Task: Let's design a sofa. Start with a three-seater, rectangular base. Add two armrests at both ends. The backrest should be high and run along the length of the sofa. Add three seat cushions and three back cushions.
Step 75:
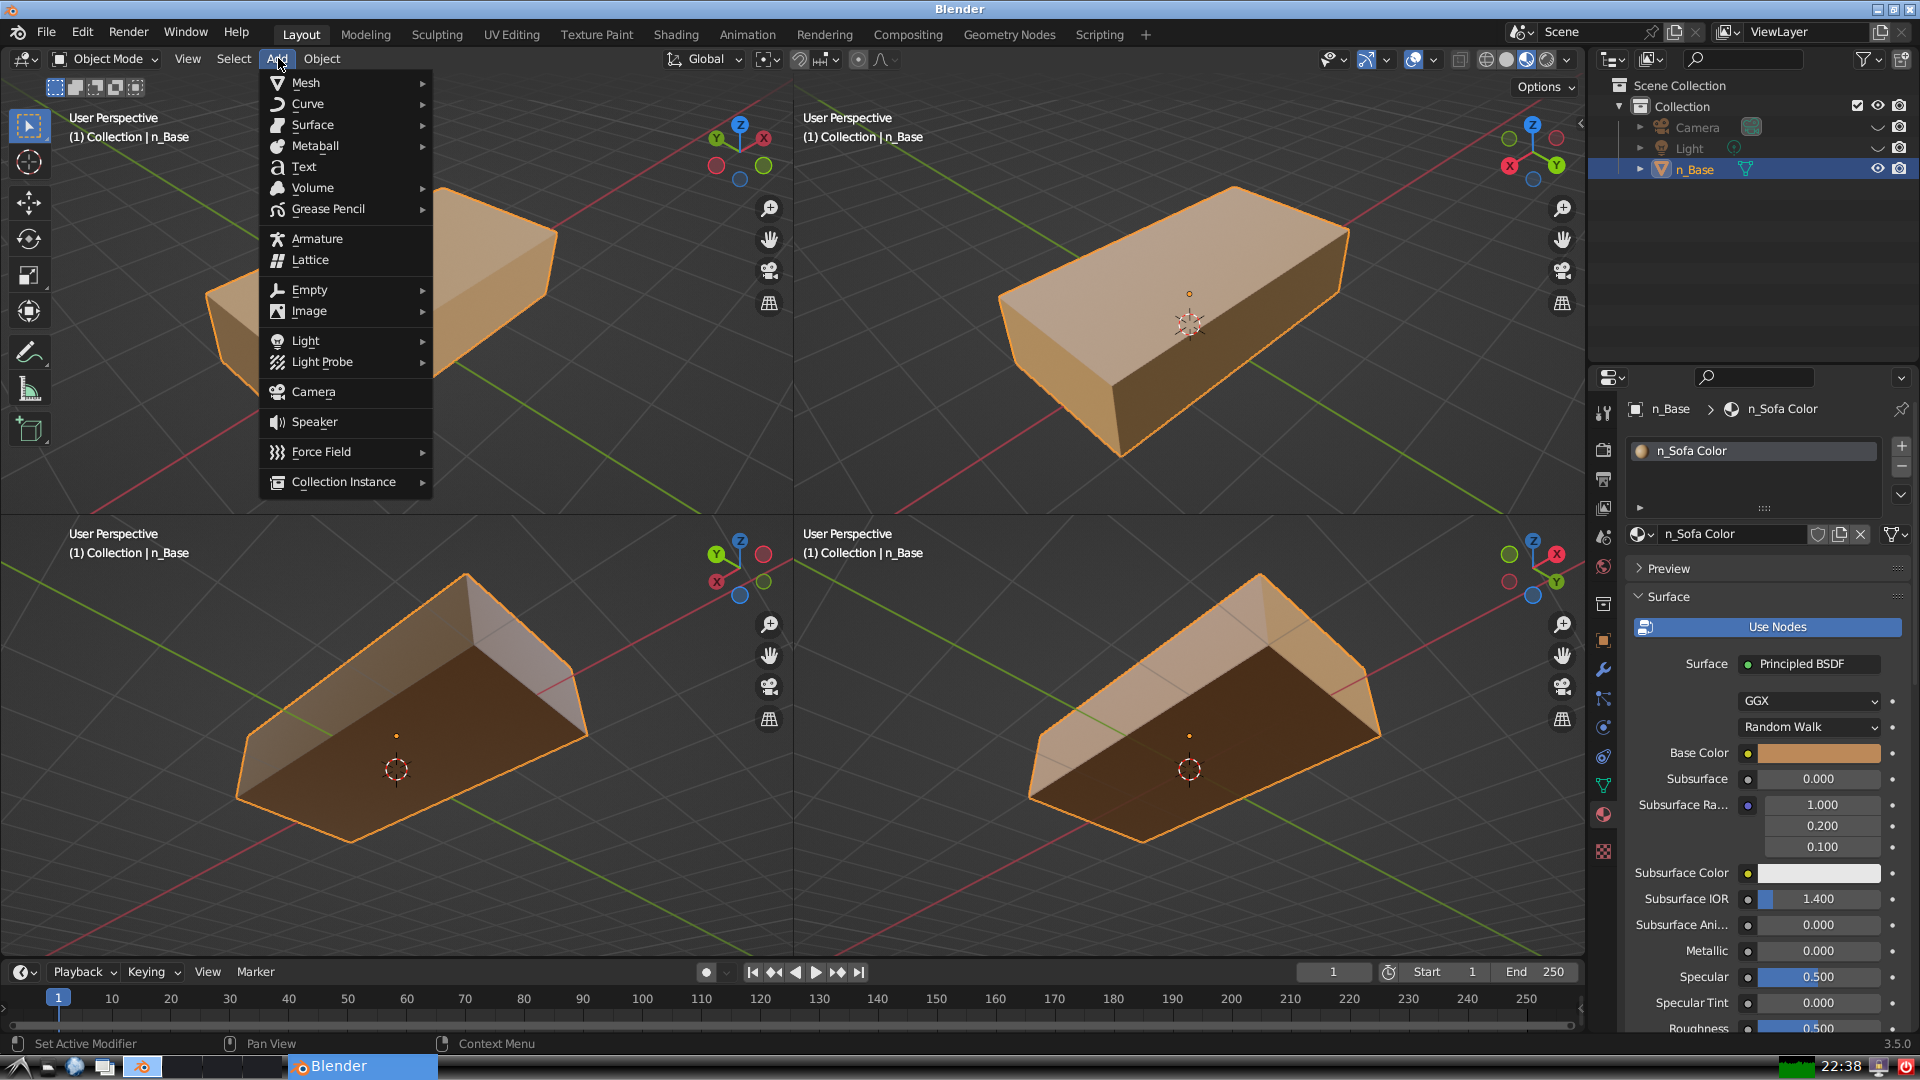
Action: {"mouse_move": [304, 82]}